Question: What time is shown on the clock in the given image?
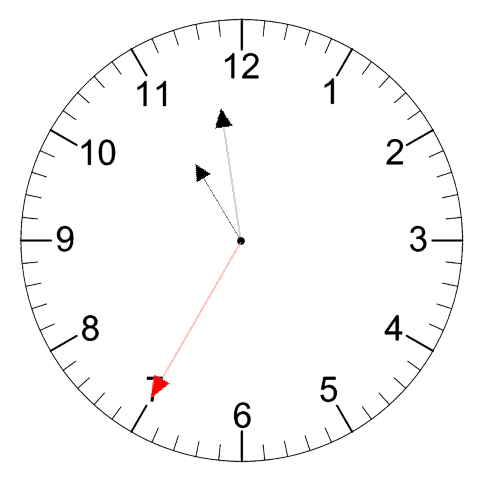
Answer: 10:58:35